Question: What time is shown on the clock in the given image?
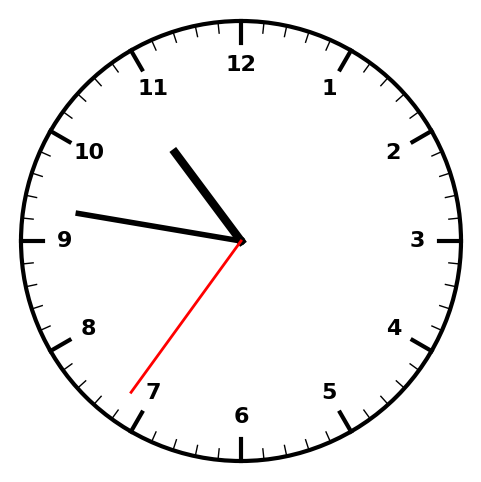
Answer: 10:46:36